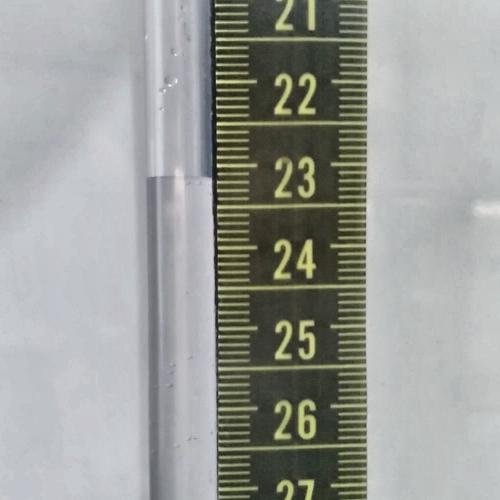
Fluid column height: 23.2 cm